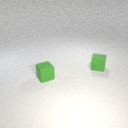
small green rubber cube to the right of small green rubber cube